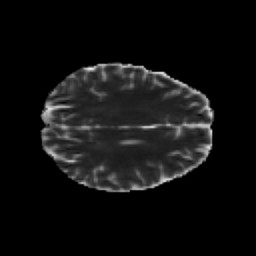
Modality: MD
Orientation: axial
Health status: healthy
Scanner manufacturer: siemens
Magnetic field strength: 3 T
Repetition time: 10 s
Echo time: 0.092 s